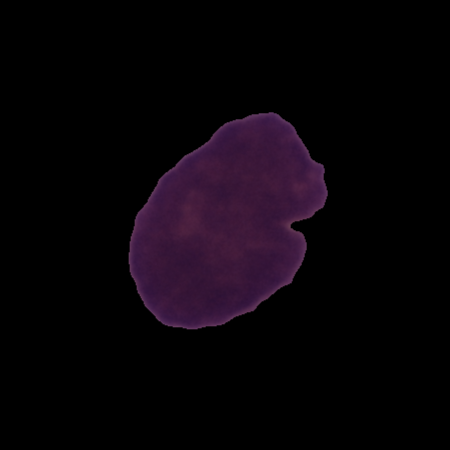
Label: cancer